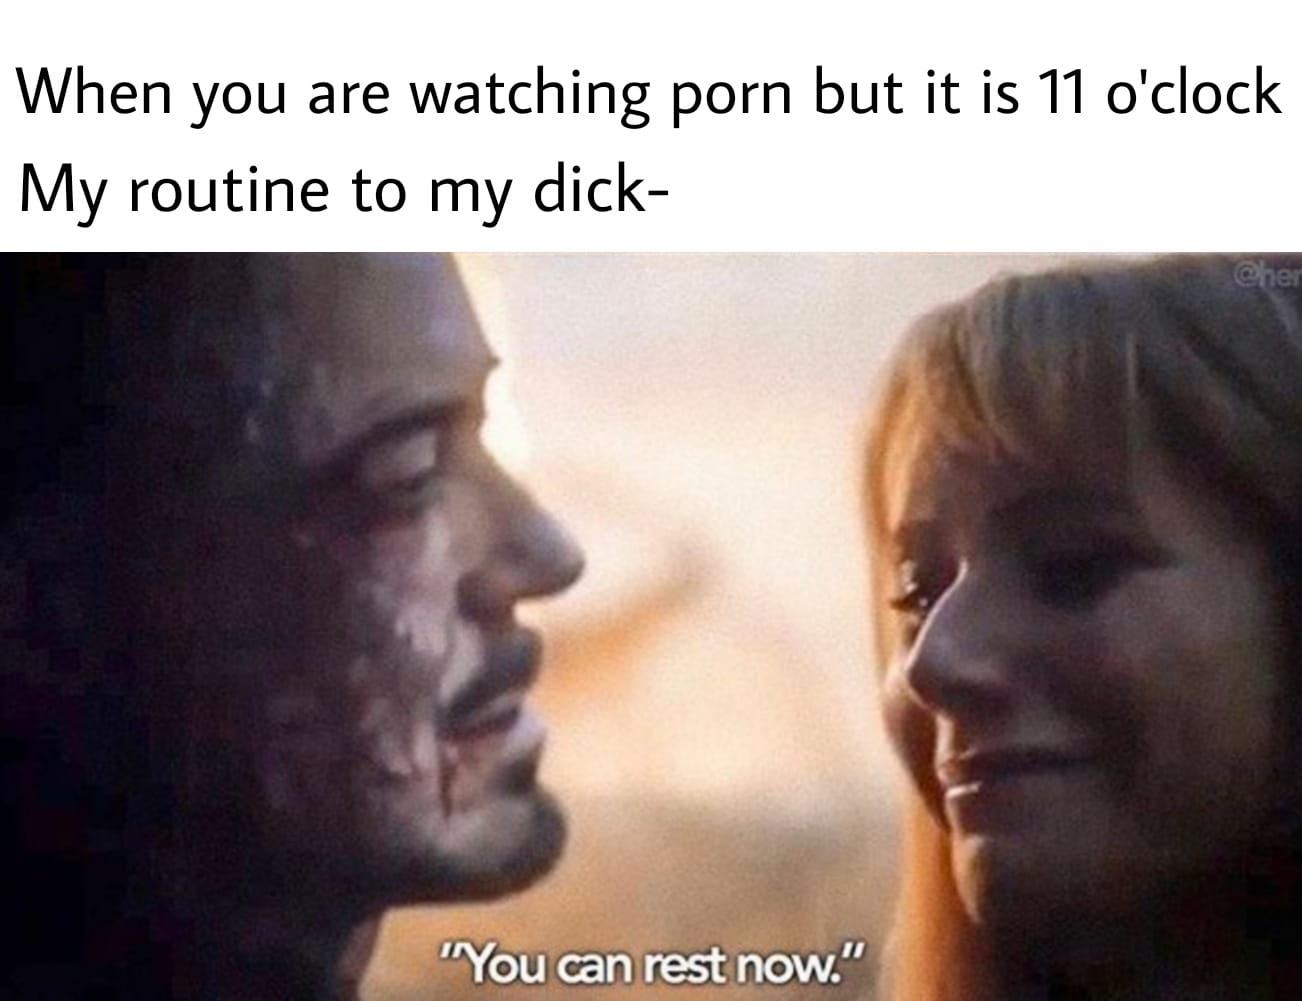
Caption: When you are watching porn but it is 11 o'clock    My routine to my dick -    "You can rest now."
Label: non-hate